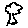
Label: tree